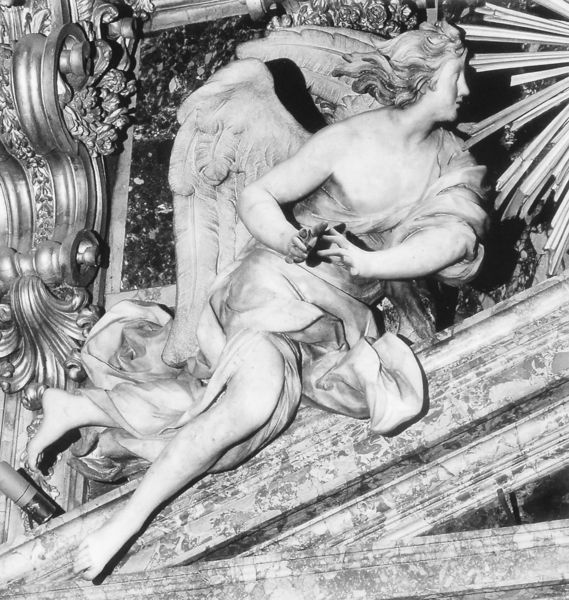
Titel: Engel
Künstler: Camillo Rusconi
Standort: Rom, Il Gesù, Kapelle des Hl. Ignazio (EU - I - Latium)
Schlagwörter: feder, flügel, fuß, hand, nackt, finger, nase, profil, schleier, tuch, ornament, stein, hände, kirche, figur, haare, decke, rechts, fliegen, engel, skulptur, bewegt, giebel, ornamente, plastik, podest, strahlen, gesciht, schnecke, mamor, 1700